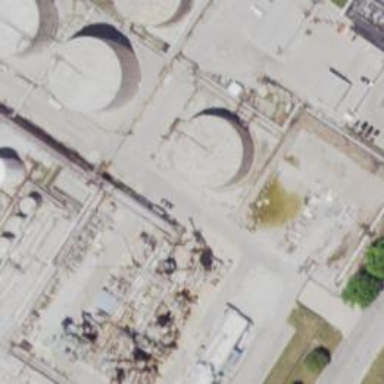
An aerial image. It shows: Storage tank that is man-made.